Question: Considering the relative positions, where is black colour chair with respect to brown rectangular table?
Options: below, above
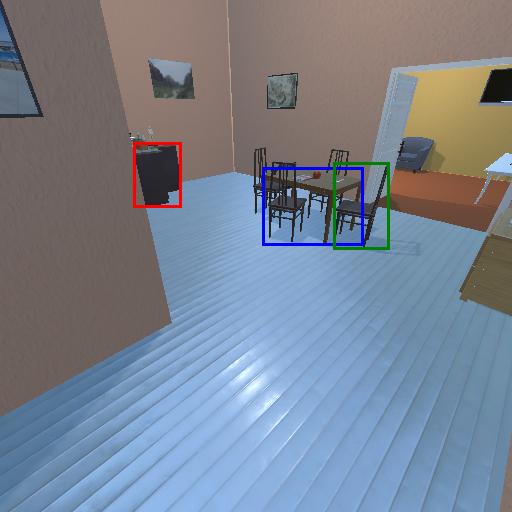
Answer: below